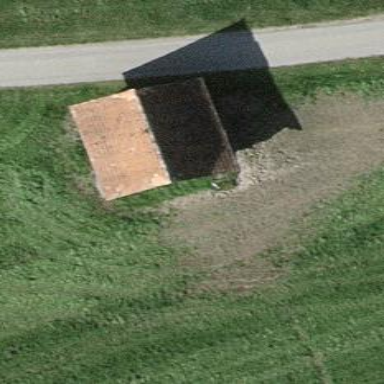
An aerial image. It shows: Simple and straightforward house.